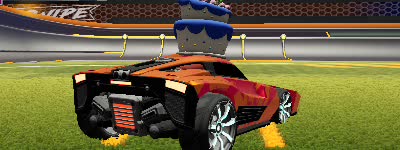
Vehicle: breakout